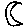
Label: moon